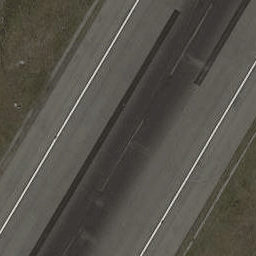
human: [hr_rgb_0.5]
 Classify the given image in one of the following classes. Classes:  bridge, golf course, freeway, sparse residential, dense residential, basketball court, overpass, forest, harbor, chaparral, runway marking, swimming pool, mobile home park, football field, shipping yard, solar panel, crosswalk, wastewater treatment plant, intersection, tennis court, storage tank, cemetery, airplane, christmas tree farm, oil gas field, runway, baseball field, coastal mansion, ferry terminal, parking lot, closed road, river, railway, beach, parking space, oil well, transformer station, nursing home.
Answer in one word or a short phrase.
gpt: runway